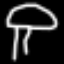
Label: mushroom